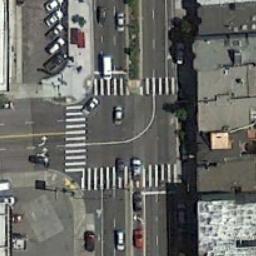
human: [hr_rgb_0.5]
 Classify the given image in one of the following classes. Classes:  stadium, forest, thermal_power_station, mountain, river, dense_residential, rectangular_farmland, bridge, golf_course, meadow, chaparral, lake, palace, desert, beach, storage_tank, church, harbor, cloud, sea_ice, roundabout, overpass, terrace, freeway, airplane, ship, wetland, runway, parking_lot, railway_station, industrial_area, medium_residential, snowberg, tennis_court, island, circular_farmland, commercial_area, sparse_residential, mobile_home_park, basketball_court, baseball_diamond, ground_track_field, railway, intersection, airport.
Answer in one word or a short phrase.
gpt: intersection